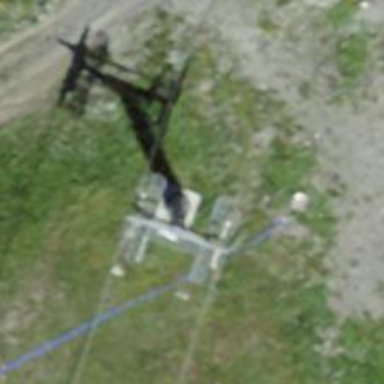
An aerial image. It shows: Pylon for aerialway.